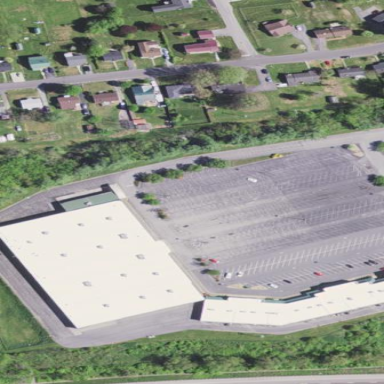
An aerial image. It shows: Retail building.